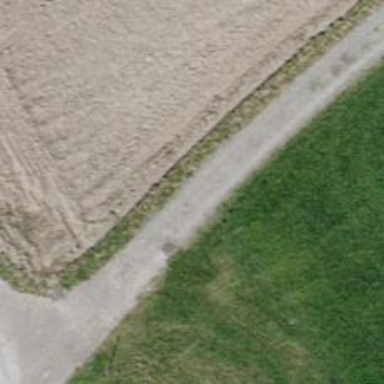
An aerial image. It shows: Grass track with grade3 surface.